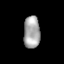
Tissue: lung
Cell type: Others
Senescence score: 0.1981
Nuclear area (px): 507
Mean DAPI intensity: 169.615